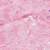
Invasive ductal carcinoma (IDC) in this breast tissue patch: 0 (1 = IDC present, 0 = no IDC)